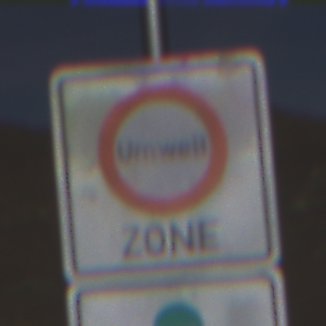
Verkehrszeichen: BeginnUmweltzone
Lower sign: FreistellungVomVerkehrsverbot3
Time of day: MorningAfternoon
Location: Outdoor (Nature)
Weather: PartlyCloudy
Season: NotSpecified
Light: Natural